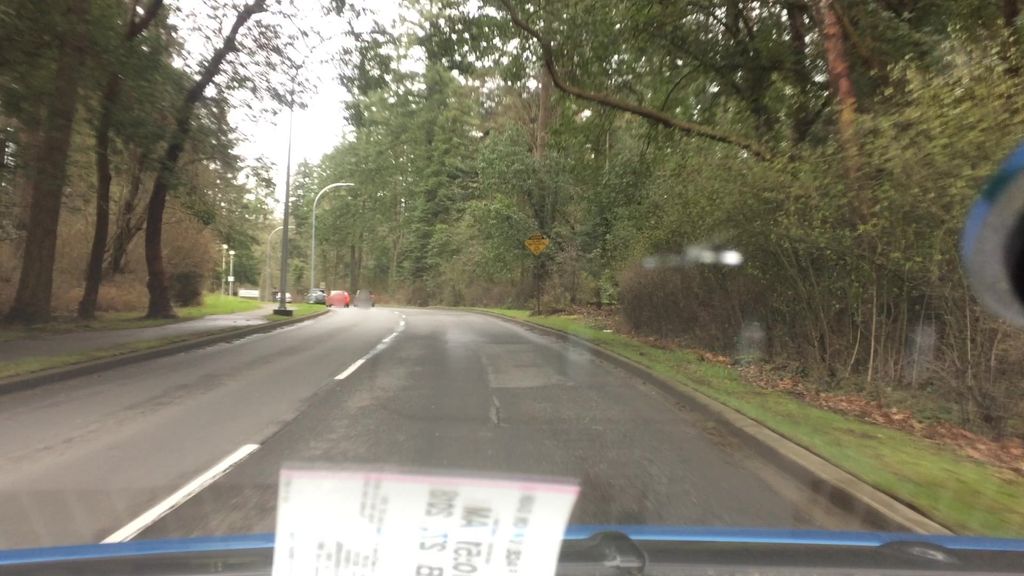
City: victoria